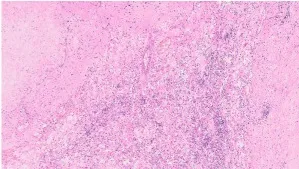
Histological examination. (B) A regressively changed clear cell renal cell carcinoma in detail.
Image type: pathology (h&e)